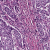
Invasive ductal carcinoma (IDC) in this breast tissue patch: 1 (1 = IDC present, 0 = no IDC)